Question: I am experimenting with HTML5's new <URL> inputted onto my form and storing it in the LocalStorage.
My problem starts when a person comes back to the page, I want the LocalStorage values loaded into the correct input on my form.
I am also doing this with success, however my users would see the following:

But I would like them to see the text without the double quotes and new lines characters, so I would like them to see:
> HiHow are you
Just like what they inputted originally. How can I achieve this?
To set the value of the text area, I am using the following:
'''
$(document).ready(function() {
allTextAreasOnPage.each(function(index, entry) {
var idOfTextArea = $(this).attr('id');
if (pageLocalStorage.get(idOfTextArea)) {
$(this).val(pageLocalStorage.get(idOfTextArea));
}
});
});
'''
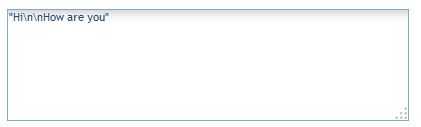
Answer: Looks to me like your string is being stored as JSON...
'''
$(this).val(JSON.parse(pageLocalStorage.get(idOfTextArea)));
'''
Should solve it, but you should look into the cause...